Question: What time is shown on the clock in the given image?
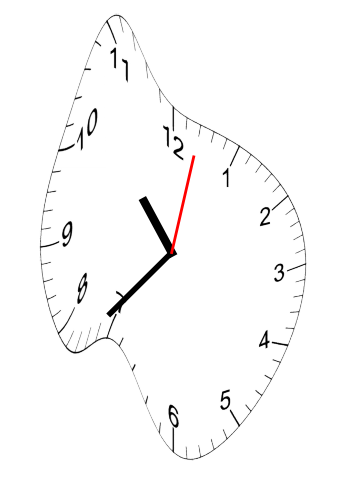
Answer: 10:37:02